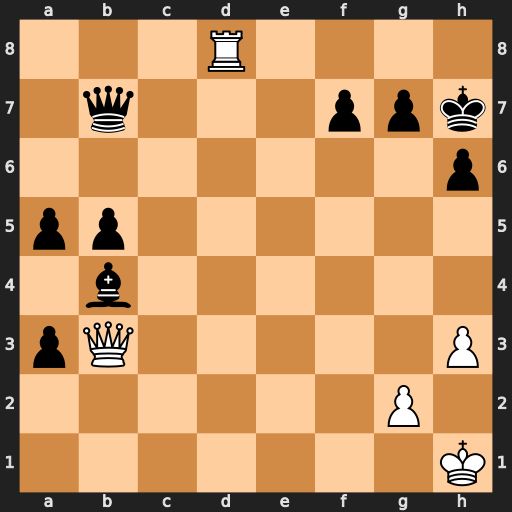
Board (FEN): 3R4/1q3ppk/7p/pp6/1b6/pQ5P/6P1/7K
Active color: w
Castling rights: -
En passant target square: -
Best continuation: Qd3+ g6 Qd4 f6 Rd7+ Qxd7 Qxd7+